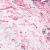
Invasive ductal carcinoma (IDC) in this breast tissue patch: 0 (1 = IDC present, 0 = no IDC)